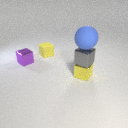
small yellow rubber cube behind small purple metal cube